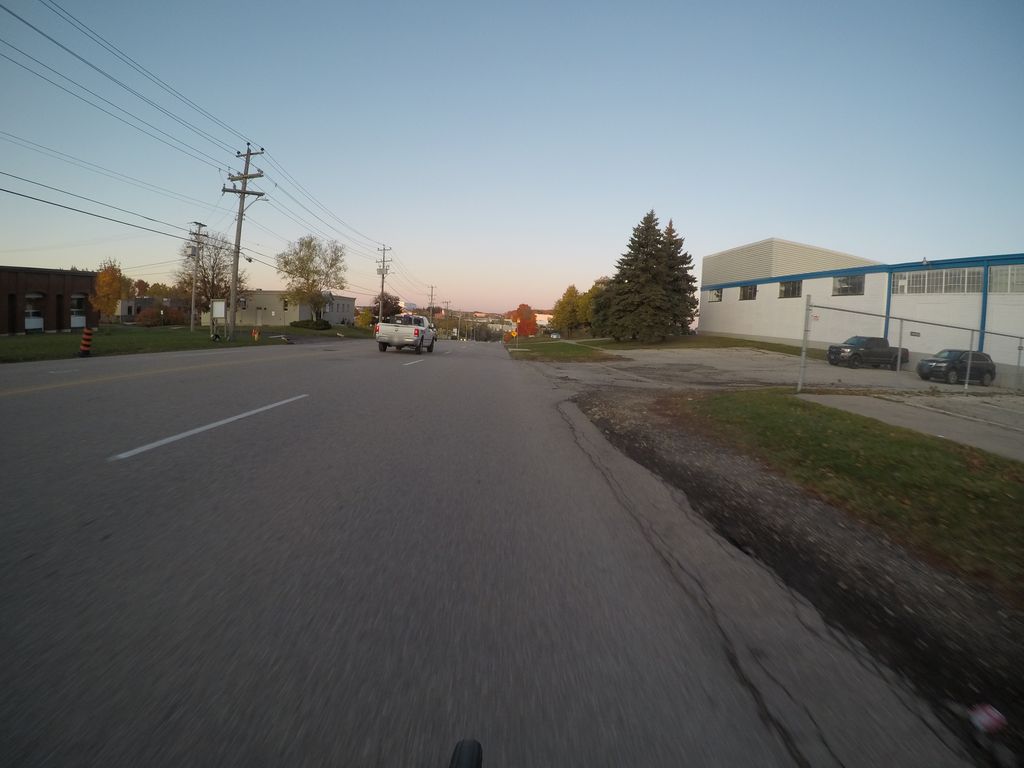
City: kitchener-waterloo